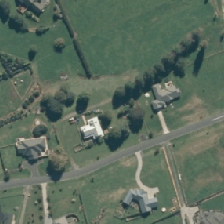
Land cover: urban_build_up